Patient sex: M
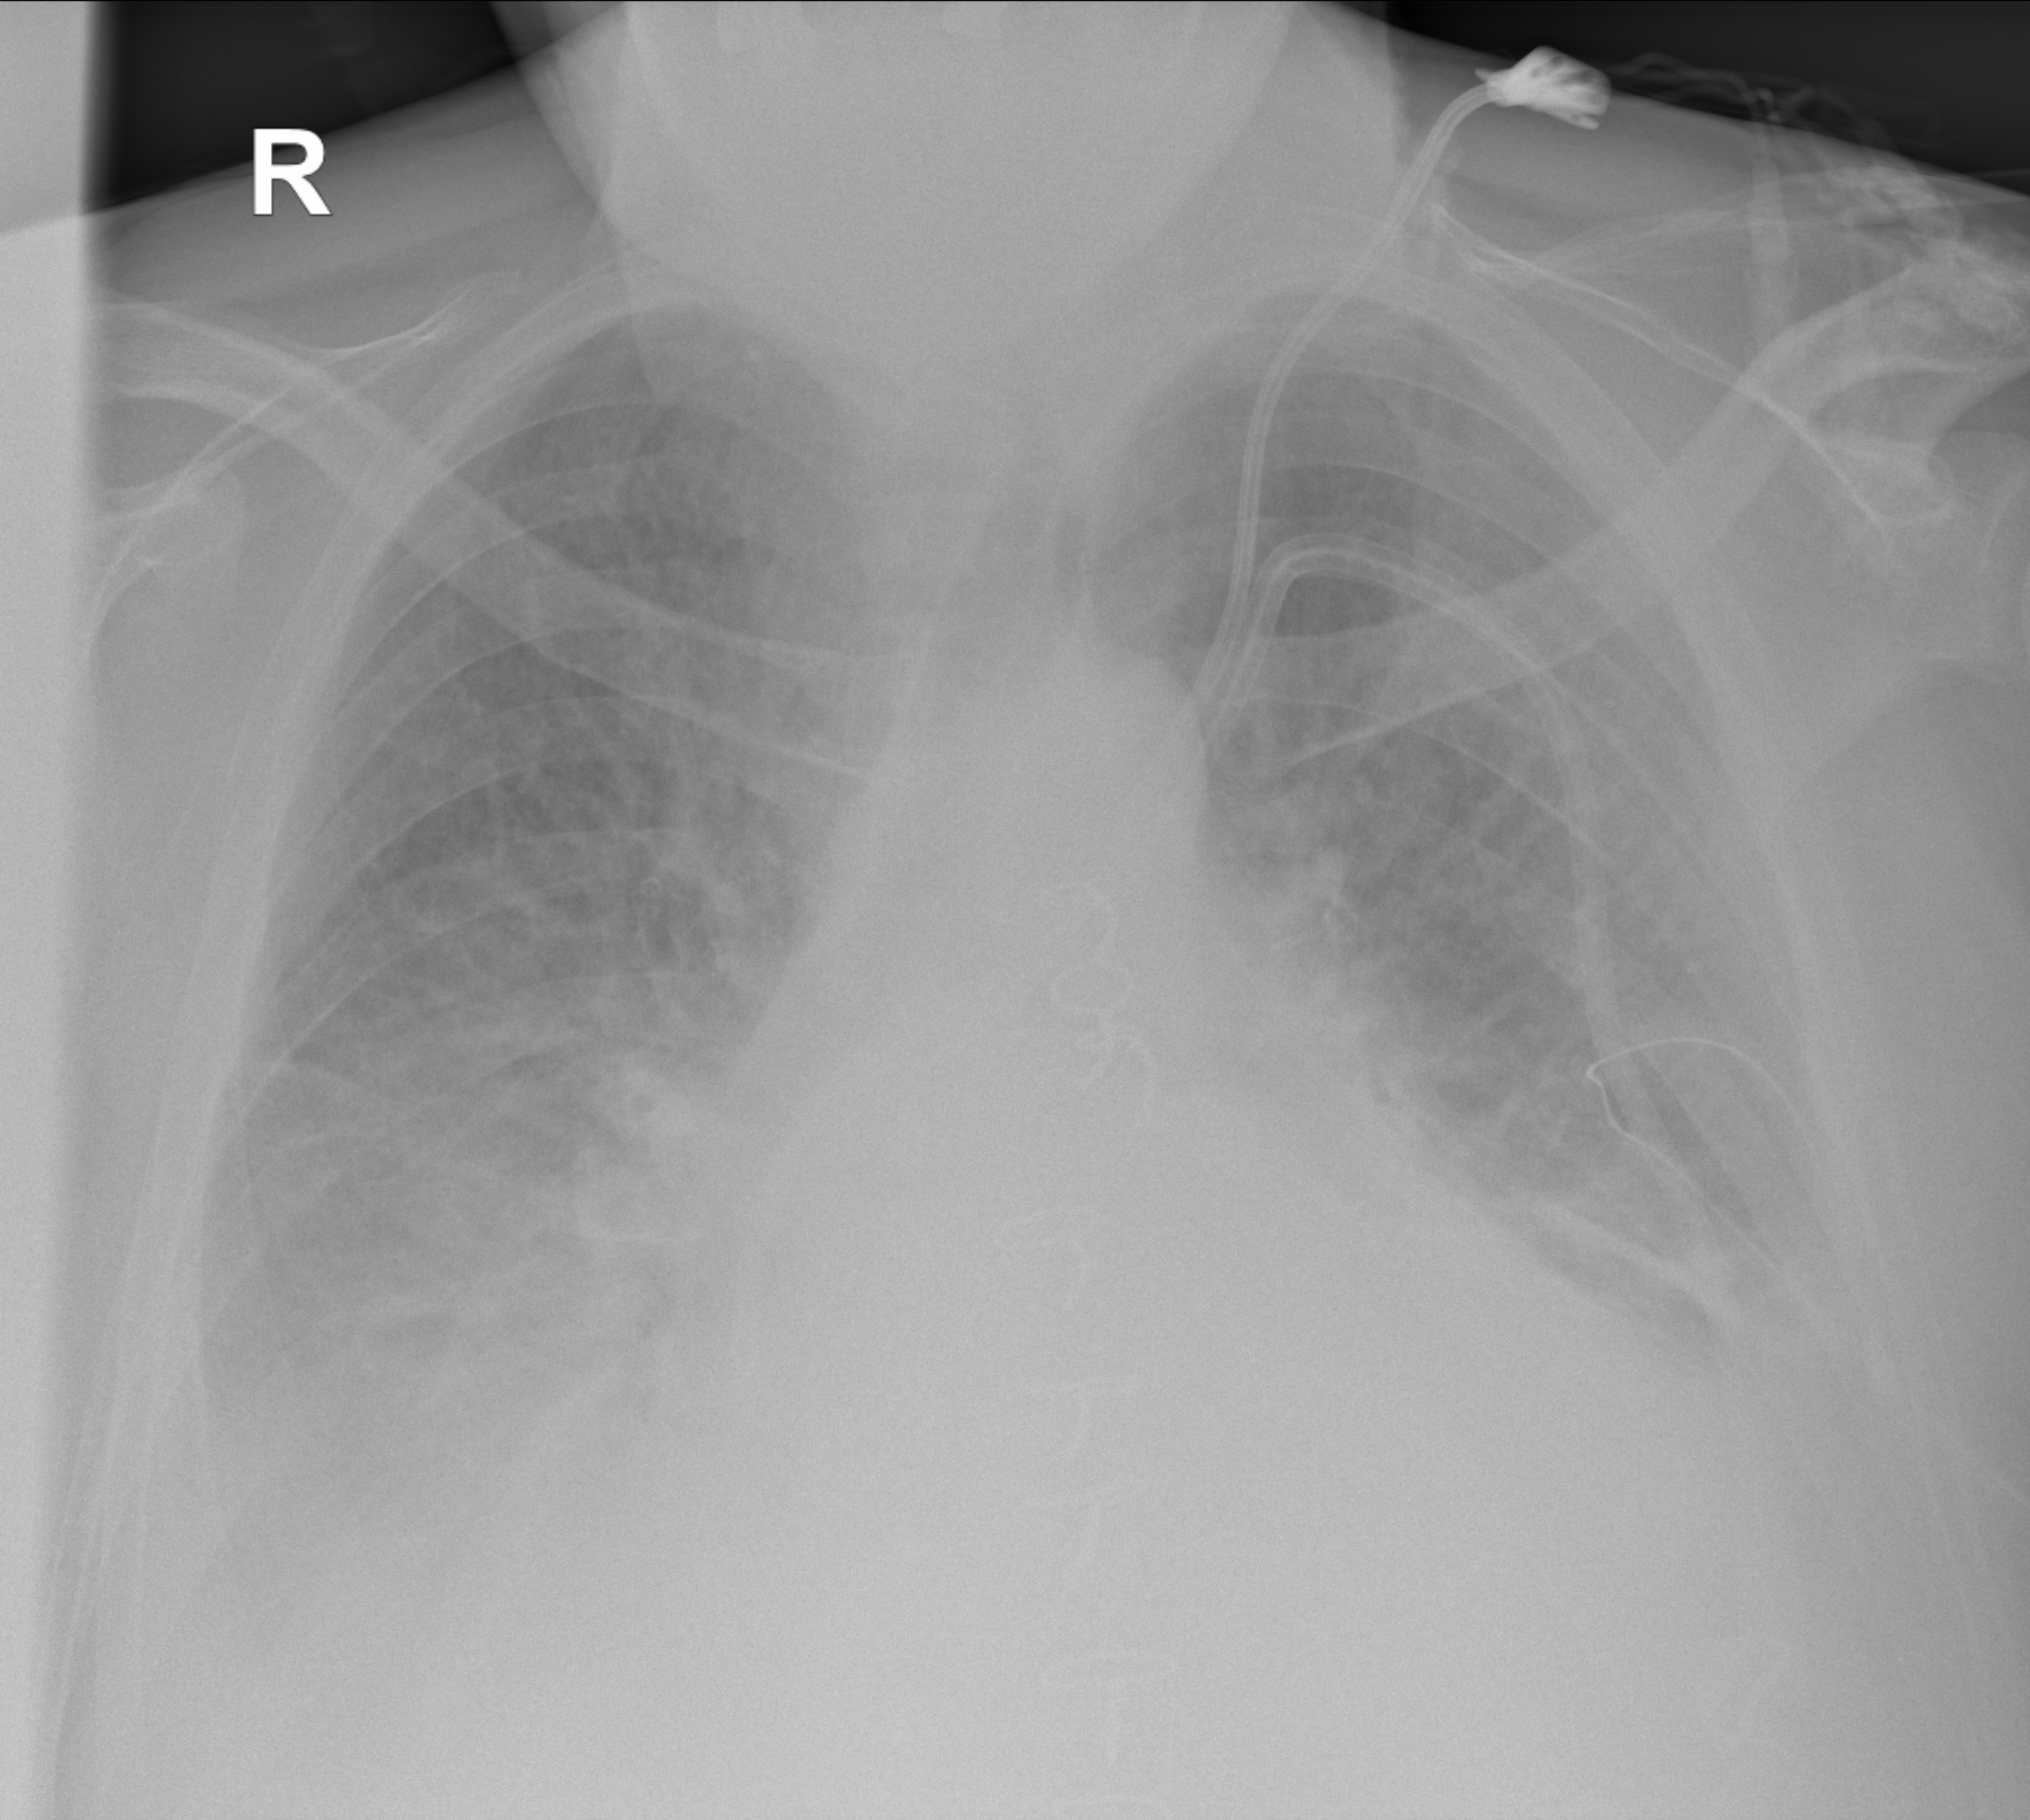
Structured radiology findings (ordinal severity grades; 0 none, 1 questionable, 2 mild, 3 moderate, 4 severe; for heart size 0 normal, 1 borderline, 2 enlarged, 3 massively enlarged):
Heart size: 2
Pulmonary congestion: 3
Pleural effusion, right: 2
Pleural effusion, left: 3
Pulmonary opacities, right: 2
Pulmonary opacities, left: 2
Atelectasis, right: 2
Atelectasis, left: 3